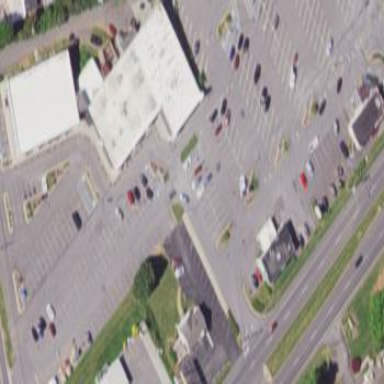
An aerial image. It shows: Retail building.